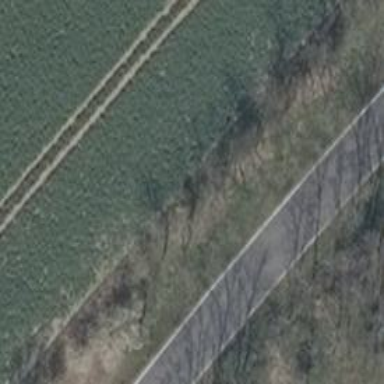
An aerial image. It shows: Avenue lined with trees.